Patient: sex M, age 43
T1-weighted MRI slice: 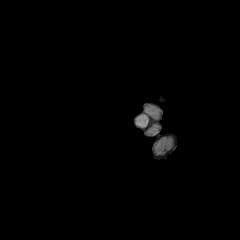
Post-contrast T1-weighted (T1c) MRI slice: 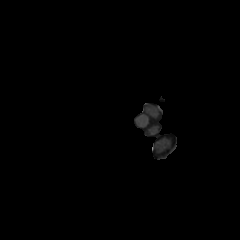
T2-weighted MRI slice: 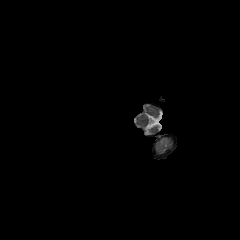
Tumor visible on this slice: no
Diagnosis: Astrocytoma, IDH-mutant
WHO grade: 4